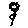
Label: flower